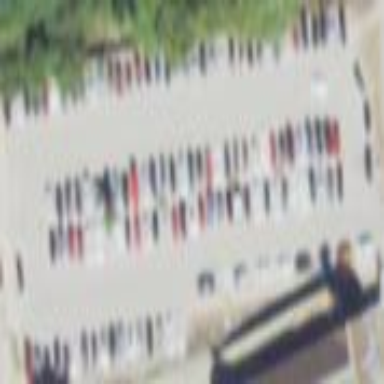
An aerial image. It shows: Parking area with park and ride facility. The surface of the parking area is designated for this purpose.